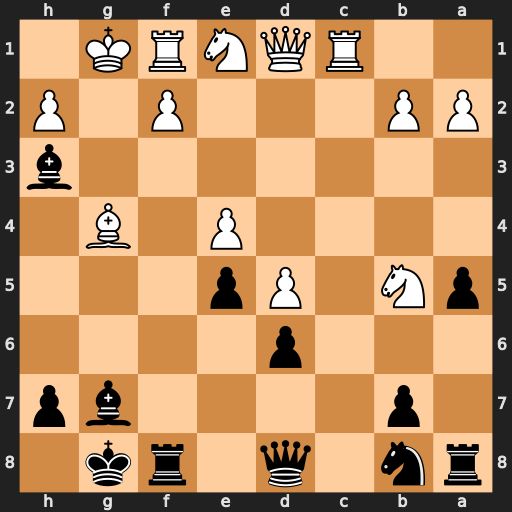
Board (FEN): rn1q1rk1/1p4bp/3p4/pN1Pp3/4P1B1/7b/PP3P1P/2RQNRK1
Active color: b
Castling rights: -
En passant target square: -
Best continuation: Qg5